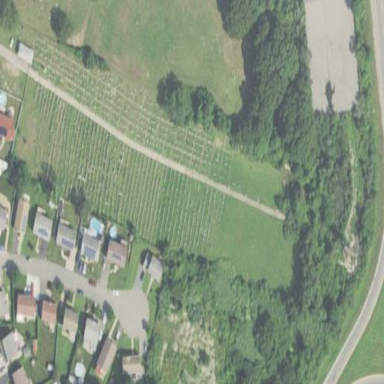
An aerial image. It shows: Cemetery.